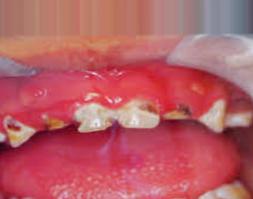
Condition: Caries